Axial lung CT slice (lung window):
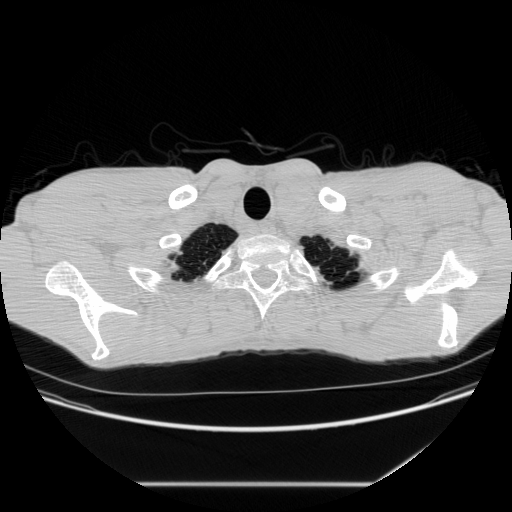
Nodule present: no